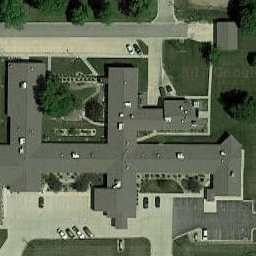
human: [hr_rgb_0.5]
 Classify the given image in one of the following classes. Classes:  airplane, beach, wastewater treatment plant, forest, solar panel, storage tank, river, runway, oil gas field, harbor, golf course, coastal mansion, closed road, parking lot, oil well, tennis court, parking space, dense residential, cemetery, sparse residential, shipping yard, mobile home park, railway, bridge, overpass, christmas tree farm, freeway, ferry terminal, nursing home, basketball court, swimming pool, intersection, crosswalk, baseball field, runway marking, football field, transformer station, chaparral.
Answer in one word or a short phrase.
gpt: nursing home